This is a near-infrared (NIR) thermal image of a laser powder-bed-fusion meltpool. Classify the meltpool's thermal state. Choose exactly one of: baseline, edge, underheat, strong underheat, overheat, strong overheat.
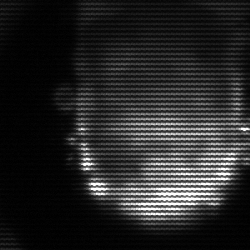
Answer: baseline